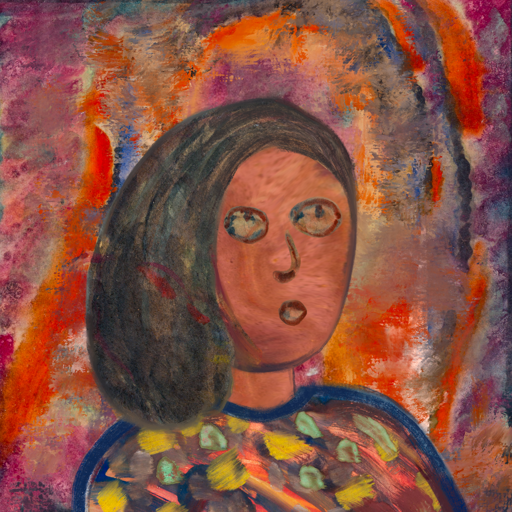
Background: Experience, Head And Neck Side: Mother_And_Son_Mother, Face Side: Orphan, Bust: Mother_And_Son_Mother, Hair Side: Gypsy_Mother, Head Accessory: Blank, Second Necklace: Blank, Necklace: Blank, Baby: Blank